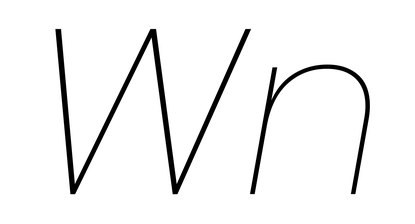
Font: Poppins-ThinItalic